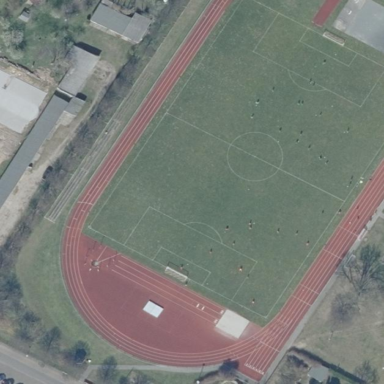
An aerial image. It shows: Multi-sport pitch for leisure activities.